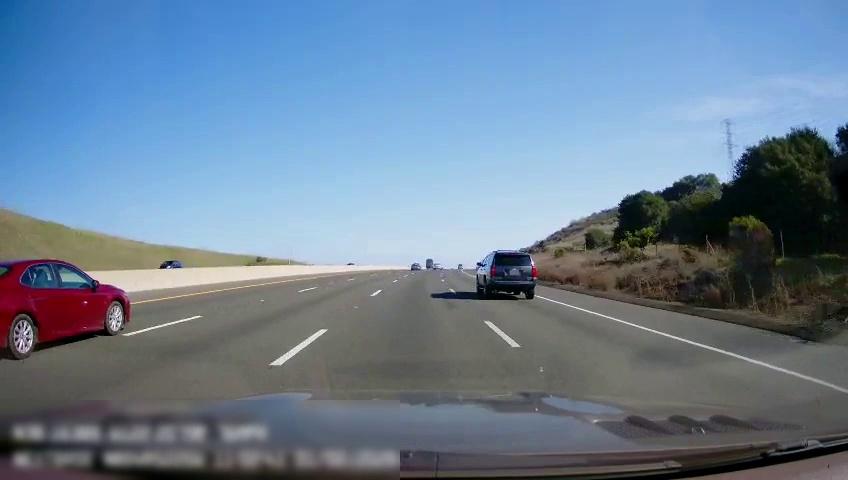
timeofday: Day
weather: Sunny
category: Drivable Space
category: Vehicles | Car
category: Vehicles | SUV
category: Vehicles | Van
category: Vehicles | Car
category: Vehicles | Car
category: Lanes | Alternate Lane
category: Lanes | Alternate Lane
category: Lanes | Alternate Lane
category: Lanes | Current Lane
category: Lanes | Alternate Lane